Существование античастиц впервые было предсказано теорией Дирака. В 1932 Андерсон открыл позитроны — античастицы электронов – изучая космические лучи. С тех пор были открыты и другие античастицы, например, антипротоны. Последние можно получить, бомбардируя мишень из неподвижных протонов высокоэнергетическим протонным пучком с энергией частиц $6.8~\text{ГэВ}$. Происходящая при этом реакция записывается как$$p+p \to p+p+p+\bar{p} \to \pi^-+\ldots.$$В результате аннигиляции протонов и антипротонов образуются $\pi^-$-мезоны, поэтому в антипротонном луче всегда можно найти большое их количество. На рисунке (a) схематично показано устройство детектора антипротонов. Антипротоны и $\pi^-$-мезоны пролетают по порядку через сцинтилляционные счётчики $S_1$, $S_2$ и $S_3$. Расстояние между счётчиками $S_1$ и $S_2$ равно $l=12~\text{м}$. Счётчики черенковского излучения $C_1$ и $C_2$ помещены между $S_2$ и $S_3$ и используются для определения скорости движения частиц посредством регистрации их черенковского излучения (электромагнитного излучения, возникающего, когда скорость движения заряженной частицы превышает скорость света в среде). $C_1$ регистрирует только более быстрые $\pi^-$-мезоны, $C_2$ — только более медленные антипротоны. Счётчик $S_3$ используется в эксперименте для подтверждения правильности результатов $S_1$ и $S_2$. Считайте известными следующие величины: скорость света в вакууме $c=2.998\cdot10^8~\frac{\text{м}}{\text{с}}$, масса протона $M_p=938.2720~\frac{\text{МэВ}}{c^2}$, масса $\pi^0$-мезона $m_{\pi^{0}}=134.9766~\frac{\text{МэВ}}{c^2}$, масса $\pi^{\pm}$-мезона $m_{\pi^{\pm}}=139.5702~\frac{\text{МэВ}}{c^2}$.
Если протоны и антипротон, образовавшиеся в результате описанной выше реакции, имеют практически одинаковую скорость, найдите время $t_{\bar{p}}$, которое необходимо антипротону для того, чтобы долететь от $S_1$ до $S_2$. Какое время $t_{\pi^-}$ нужно $\pi^-$-мезону, имеющему такую же кинетическую энергию, что и описанный выше антипротон, чтобы долететь от $S_1$ до $S_2$?
Частица распространяется в среде с коэффициентов преломления $n$ со скоростью $v\ (v>\frac{c}{n})$. Найдите, чему равен угол $\theta$ между направлением движения частицы и направлением распространения черенковского излучения.
Дифференциальный счётчик черенковского излучения может фиксировать количество частиц, чьи скорости лежат в определённых диапазонах. Рисунок (b) представляет собой схематичный вид счётчика в разрезе (он осесимметричен относительно оси, показанной штриховой линией). Направляющая свет система состоит из сферического зеркала радиуса $R$ и кольцевой диафрагмы с регулируемым радиусом. Когда угол между скоростью частицы и направлением распространения черенковского излучения мал, зеркало фокусирует его, образуя в фокальной плоскости имеющий радиус $r$ кольцевой ореол излучения, попадающего в дальнейшем в счётчик. Найдите радиус $r$ ореола, если создавшая его частица двигалась со скоростью $v$.
Когда протон сталкивается с антипротоном, происходит аннигиляция, уравнение которой записывается как$$p+\bar{p} \to3\pi^0.$$Разность суммарных кинетических энергий продуктов реакции и изначальных частиц равна $Q$. Для простоты считайте кинетическую энергию протонов и антипротонов пренебрежимо малой, а тогда суммарная кинетическая энергия трёх $\pi^0$-мезонов — постоянная величина. Распределение кинетической энергии между этими тремя $\pi^0$-мезонами может быть представлено в виде т.н. диаграммы Далица. Как показано на рисунке (c), диаграмма Далица представляет собой равносторонний треугольник единичной высоты. Расстояния от точки $P$ до каждой из трёх сторон равно отношению кинетической энергии соответственно каждого из трёх $\pi^0$-мезонов, т.е. $d_i=\frac{E_i}{Q}$, где индекс $i$ принимает значения $i=1,2,3$, каждое из которых соответствует одному из $\pi^0$-мезонов. Используйте систему координат, показанную на рисунке (c) (середина нижней стороны — начало координат, ось $Oy$ перпендикулярна ей). Найдите выражение, задающее границу области возможных положений точки $P$ на диаграмме, если известны энергия реакции $Q$, масса $\pi^0$-мезона $m_{\pi^0}$ и скорость света в вакууме $c$. Найдите аналогичное выражение отдельно для случая $m_{\pi^0}=0$.
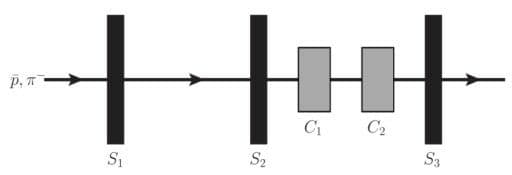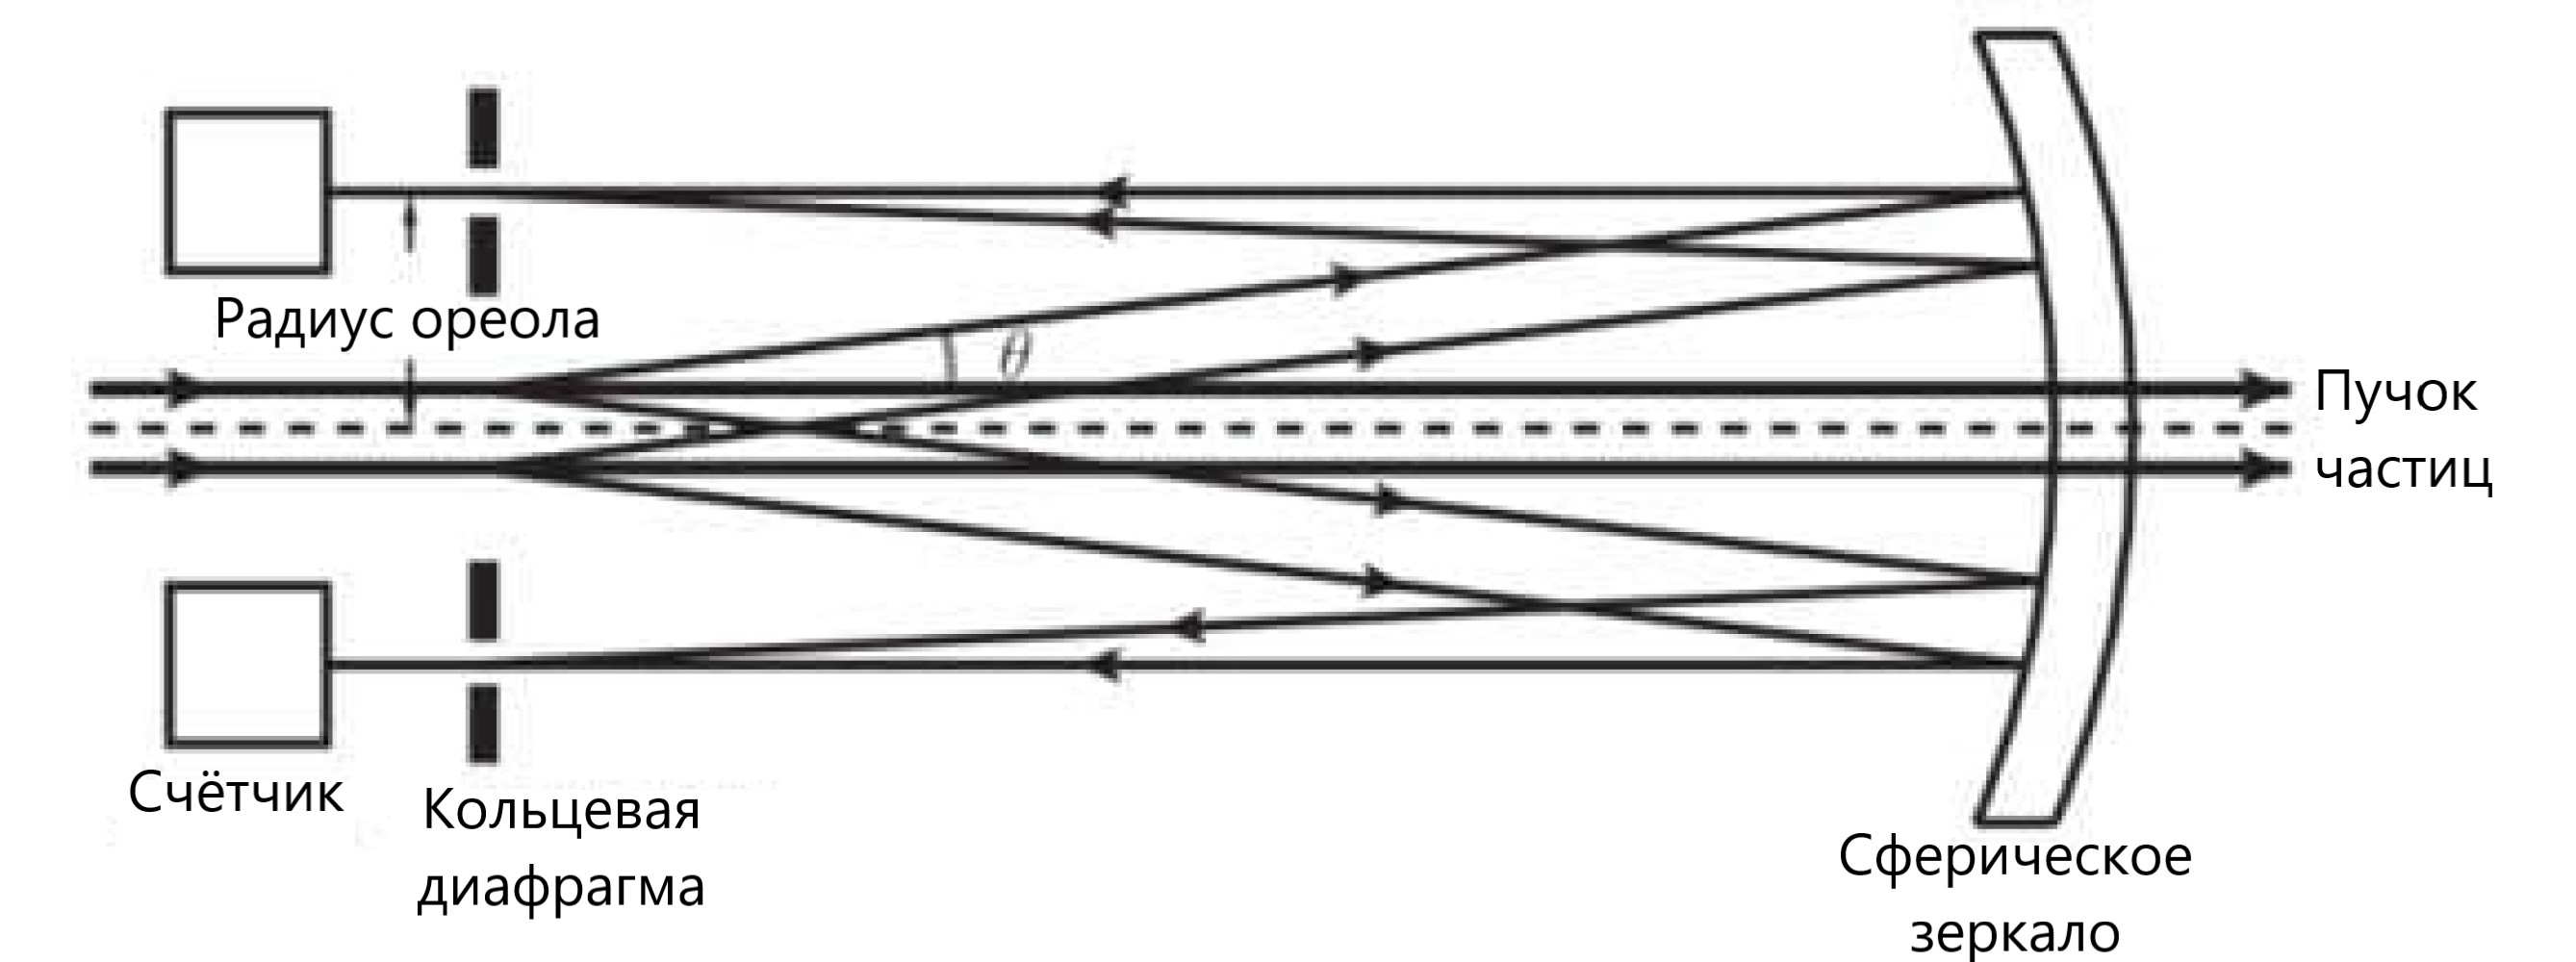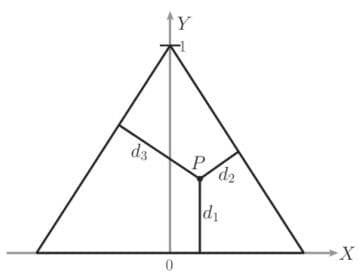
Если протоны и антипротон, образовавшиеся в результате описанной выше реакции, имеют практически одинаковую скорость, найдите время $t_{\bar{p}}$, которое необходимо антипротону для того, чтобы долететь от $S_1$ до $S_2$. Какое время $t_{\pi^-}$ нужно $\pi^-$-мезону, имеющему такую же кинетическую энергию, что и описанный выше антипротон, чтобы долететь от $S_1$ до $S_2$?
Ответ: $$t_{\bar{p}}=45.8~{нс},\ t_{\pi^-}=40~{нс}.$$

Частица распространяется в среде с коэффициентов преломления $n$ со скоростью $v\ (v>\frac{c}{n})$. Найдите, чему равен угол $\theta$ между направлением движения частицы и направлением распространения черенковского излучения.
Ответ: $$\theta=\arccos{\frac{c}{nv}}.$$

Дифференциальный счётчик черенковского излучения может фиксировать количество частиц, чьи скорости лежат в определённых диапазонах. Рисунок (b) представляет собой схематичный вид счётчика в разрезе (он осесимметричен относительно оси, показанной штриховой линией). Направляющая свет система состоит из сферического зеркала радиуса $R$ и кольцевой диафрагмы с регулируемым радиусом. Когда угол между скоростью частицы и направлением распространения черенковского излучения мал, зеркало фокусирует его, образуя в фокальной плоскости имеющий радиус $r$ кольцевой ореол излучения, попадающего в дальнейшем в счётчик. Найдите радиус $r$ ореола, если создавшая его частица двигалась со скоростью $v$.
Ответ: $$r=\frac{R}{2}\sqrt{\left( \frac{nv}{c} \right)^2-1}.$$

Когда протон сталкивается с антипротоном, происходит аннигиляция, уравнение которой записывается как$$p+\bar{p} \to3\pi^0.$$Разность суммарных кинетических энергий продуктов реакции и изначальных частиц равна $Q$. Для простоты считайте кинетическую энергию протонов и антипротонов пренебрежимо малой, а тогда суммарная кинетическая энергия трёх $\pi^0$-мезонов — постоянная величина. Распределение кинетической энергии между этими тремя $\pi^0$-мезонами может быть представлено в виде т.н. диаграммы Далица. Как показано на рисунке (c), диаграмма Далица представляет собой равносторонний треугольник единичной высоты. Расстояния от точки $P$ до каждой из трёх сторон равно отношению кинетической энергии соответственно каждого из трёх $\pi^0$-мезонов, т.е. $d_i=\frac{E_i}{Q}$, где индекс $i$ принимает значения $i=1,2,3$, каждое из которых соответствует одному из $\pi^0$-мезонов. Используйте систему координат, показанную на рисунке (c) (середина нижней стороны — начало координат, ось $Oy$ перпендикулярна ей).   Найдите выражение, задающее границу области возможных положений точки $P$ на диаграмме, если известны энергия реакции $Q$, масса $\pi^0$-мезона $m_{\pi^0}$ и скорость света в вакууме $c$. Найдите аналогичное выражение отдельно для случая $m_{\pi^0}=0$.
Ответ: Выражение, задающее границу возможных положений точки $P$, может быть записано в виде$$2(3K+1)y^3-6(3K+1)x^2y+(12K^2-1)y^2+3(2K+1)^2x^2-2(4K+1)Ky \leq 0,$$где $K\equiv\frac{m_{\pi^0c^2}}{Q}$. При $m_{\pi^0}=0$ оно примет вид$$(y-\frac{1}{2})(y-\sqrt3x)(y+\sqrt3x)\leq0.$$
Темы:
T, СТО, Китайские, Ядерные реакции, Динамика СТО